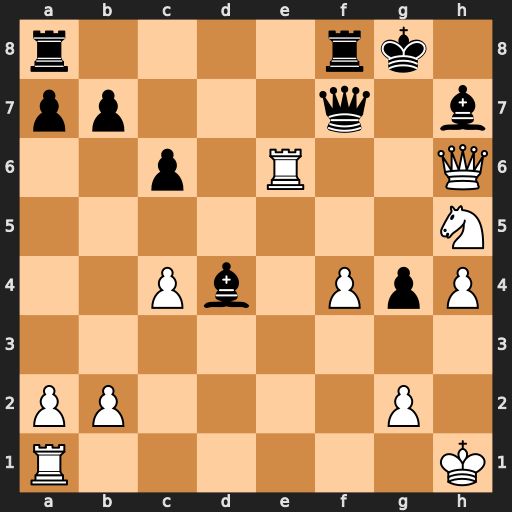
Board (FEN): r4rk1/pp3q1b/2p1R2Q/7N/2Pb1PpP/8/PP4P1/R6K
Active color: w
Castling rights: -
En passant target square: -
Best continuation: Rd1 Bxb2 Qg5+ Kh8 Re7 Bf6 Rxf7 Bxg5 Rxf8+